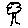
Label: tree